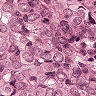
Metastatic tissue present: yes